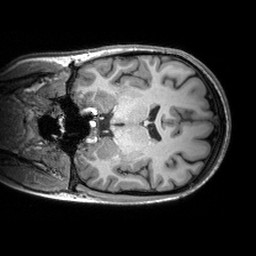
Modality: T1w
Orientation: coronal
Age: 23
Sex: female
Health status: healthy
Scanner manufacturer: siemens
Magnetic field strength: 3 T
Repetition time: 2.53 s
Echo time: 0.00288 s